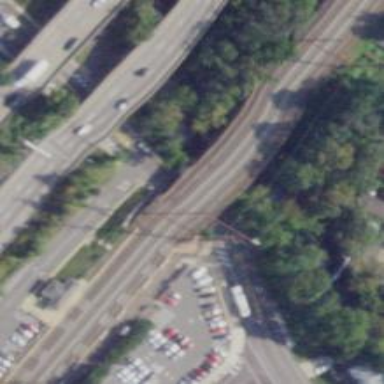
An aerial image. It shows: Bridge over railway with electrified contact lines.